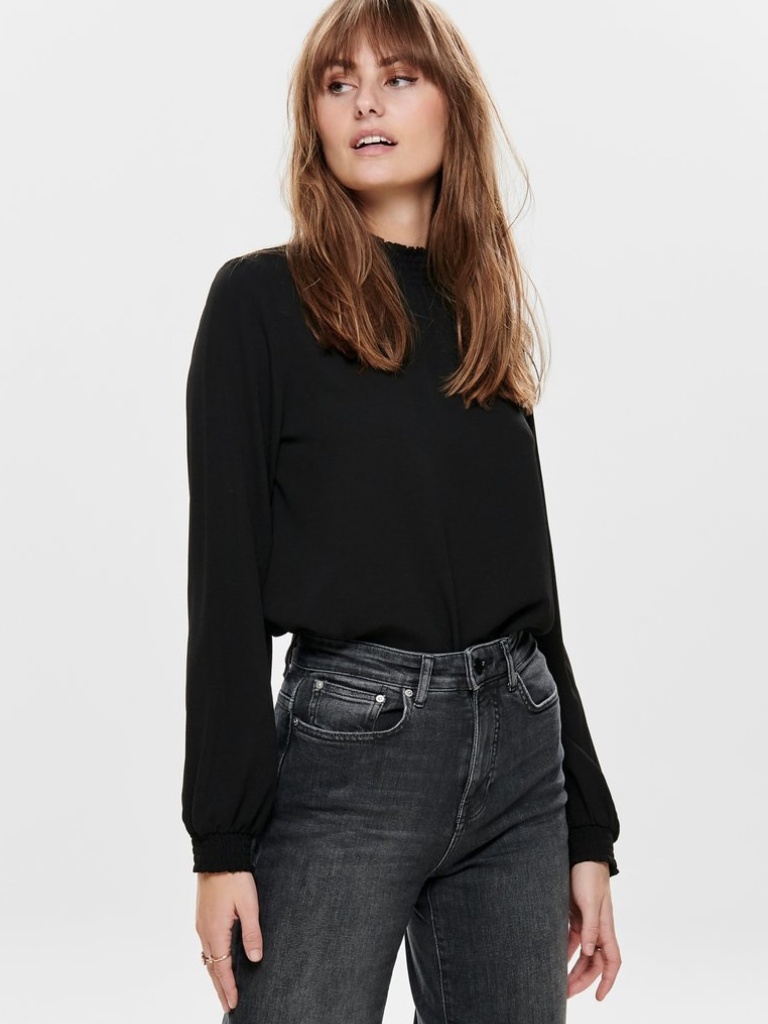
cotton relaxed a long-sleeved with the sleeves down hip length Fully Tucked in mock blouse